Interaction volume radius: 5 \u00c5
Interaction volume height: 15 \u00c5
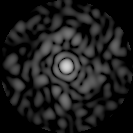
Disorder parameter: 0.8724